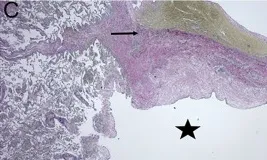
Representative CT images of the chest. (C) The right lower lobe lung section stained with Elastic Van Gieson (EVG) was used to identify the pleural elastic membrane (arrow) to confirm the presence of the bullae (star) localized within the lung parenchyma.
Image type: pathology (van_gieson)